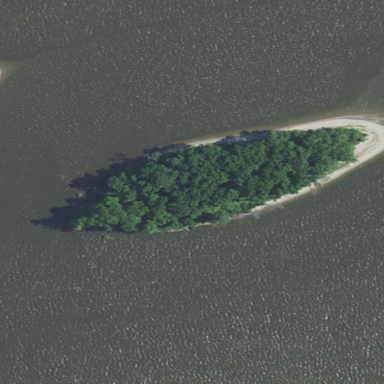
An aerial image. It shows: Islet.